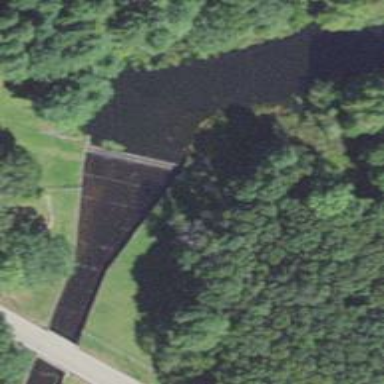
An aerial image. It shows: Dyke with dam as waterway.